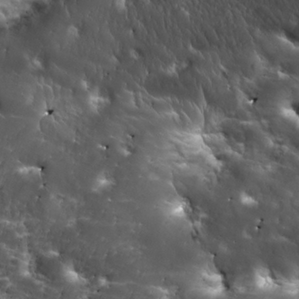
Label: non_frost